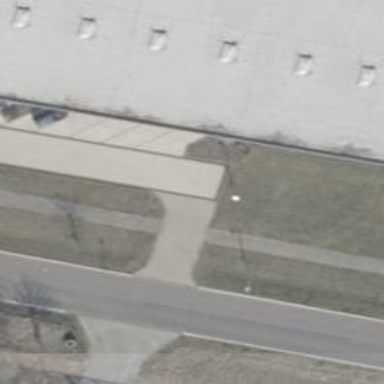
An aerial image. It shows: Driveway.